Question: I am trying to use an advanced VLOOKUP (index small match) formula in my table, but somehow can't figure out what's wrong, .
I want the formula to print (in list) all the cells from column A, that contain time above 2:00 in column J.
<URL>
I have attached both a screenshot and a link to my table, please help me out.

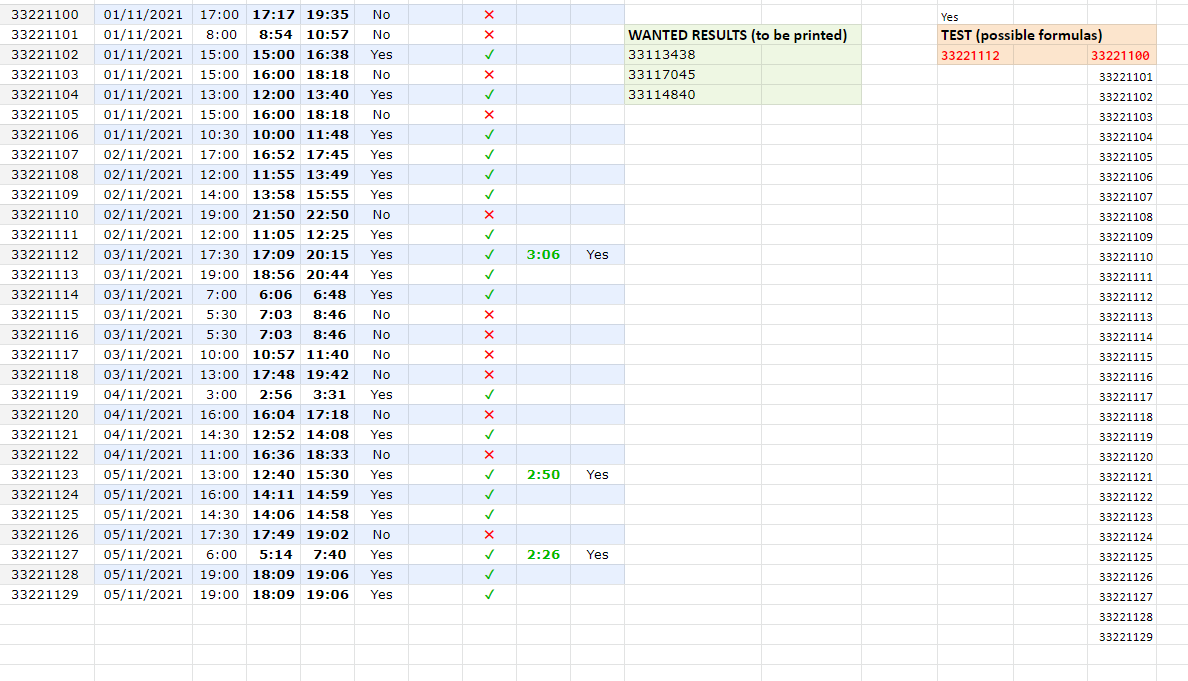
Answer: try:
'''
=FILTER(A:A, I:I><PHONE>, I:I<>"")
'''
<URL>